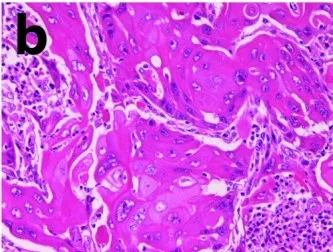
Histology of case 2. And squamous cell carcinoma element HE, x 200.
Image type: pathology (h&e)